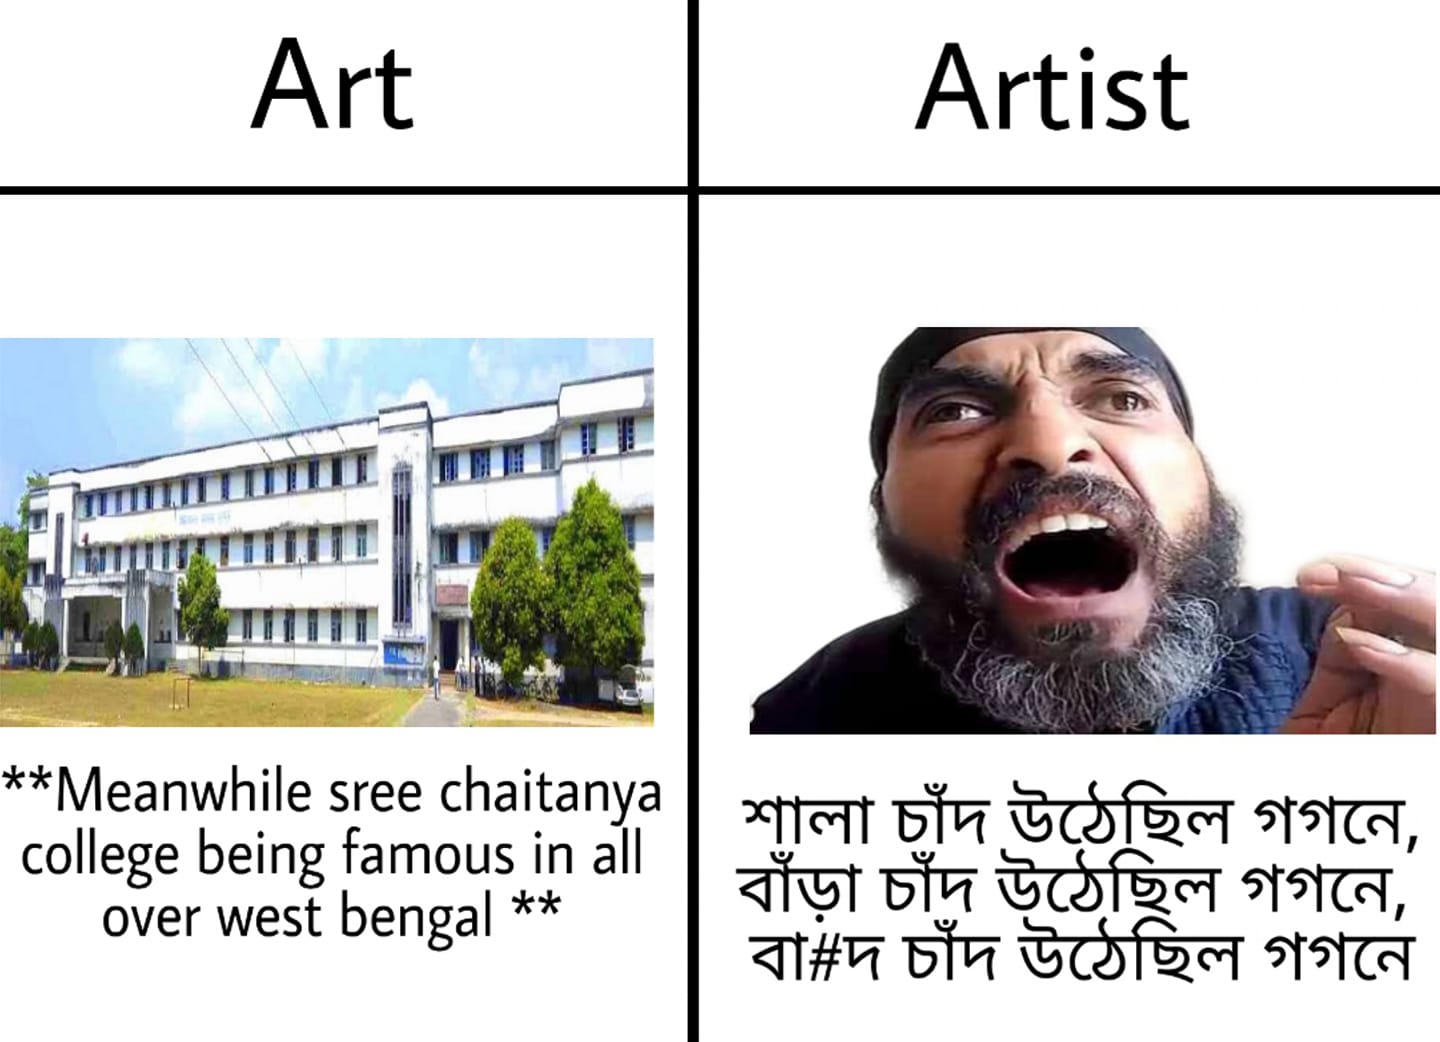
Caption: Art    ** Meanwhile sree chaitanya college being famous in all over west bengal **    Artist   শালা চাঁদ উঠেছিল গগনে , বাঁড়া চাঁদ উঠেছিল গগনে , বা#দ চাঁদ উঠেছিল গগনে
Label: hate